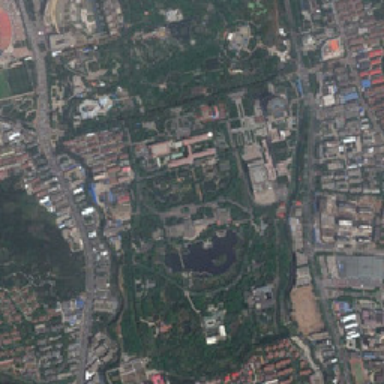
The trees are green the lakes are green and the buildings are colorful .